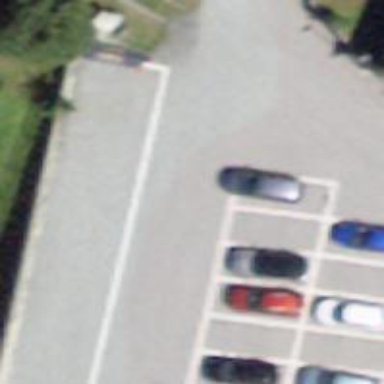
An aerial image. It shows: Parking area with surface.